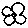
Label: flower